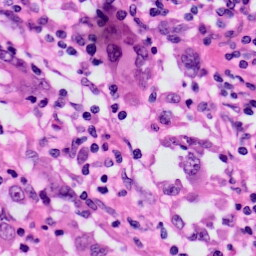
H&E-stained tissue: Skin